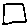
Label: square